Question: I would like to make my img.icon_zoom (line 4) only appear with mouseover. This image would be the effect I want to gain. Therfore once the client hovers with the mouse the icon will fade in slowly. The picture behind is a link which will open a dropbox if clicked, its linked via class="piczoom". How should I do this?!?!

This is my actual code. Interesting part in first 4 lines:
'''
<div id="tab1">
<div class="usual">
<a class="piczoom" href="_img/prensa/DOC2.jpg"><img alt="" src="./_img/prensa/photo_zoom.jpg" class="photo_zoom" /></a>
<img class="icon_zoom" src="_img/prensa/icon.zoom.png" alt="zoom" />
</div>
<article>
<p class="p_title1"><img src="./_img/prensa/medio.png" alt="" /></p>
<img class="under1" src="./_img/prensa/underline.png" alt="" />
<p class="p_text">Revista la Moraleja</p>
<br>
<br>
<p class="p_title2"><img src="./_img/prensa/description.png" alt="" /></p>
<img class="under2" src="./_img/prensa/underline.png" alt="" />
<p class="desc_txt" class="p_text">Entrevista realizada por Antonio Corales. Visitaron el estudio mientras se realizaba los preparativos previos a la exposicion de Santander. Esta entrevista fue publicado en las tres primera paginas de la revista. hola
</p>
<br>
<div class="quote_box">
<img class="quote_left" src="./_img/prensa/quote.left.png" alt="" />
<p class="quote">Sus colores y textura te imnotizanaran</p>
<img class="quote_right" src="./_img/prensa/quote.right.png" alt="" />
</div>
</article>
</div>
'''
Its for a final school project so I appreciate it a lot!
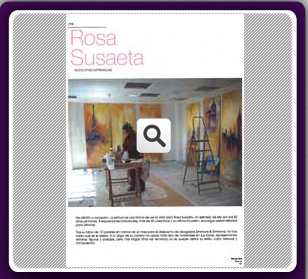
Answer: At the end I found my answer with the answers I got. Thanks to all...
I created a code so once loaded the page the icon would fadeIn very slowly and after if the mouse hovers the hover fadeIn and FadeOut would get to work. Here is my code for any curious people, THANKS!!!!
'''
<script type="text/javascript">
/*JQ Fancybox for zoom foto*/
$(document).ready(function() {
$("a.piczoom").fancybox({
'overlayShow' : false,
'transitionIn' : 'elastic',
'transitionOut' : 'elastic'
});
/*JQ to fade in on load*/
$('.icon_zoom').hide().fadeIn(3000);
/*JQ after load to work with hover*/
$('.pic_zoom_box').hover(function () {
$('.icon_zoom').fadeIn('slow', function() {});
},
function () {
$('.icon_zoom').fadeOut('slow', function() {});
});
});
</script>
<div class="pic_zoom_box" class="usual">
<a class="piczoom" href="_img/prensa/2_Cutted_zoom/diario_montanes/el_diario_Montanes.jpg">
<img alt="" src="_img/prensa/3_Cutted_preview/diario_montanes/el_diario_montanes.jpg" class="photo_zoom" />
<img class="icon_zoom" src="_img/prensa/icon.zoom.png" alt="zoom" />
</a>
</div>
'''